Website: home-depot
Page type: account-dashboard
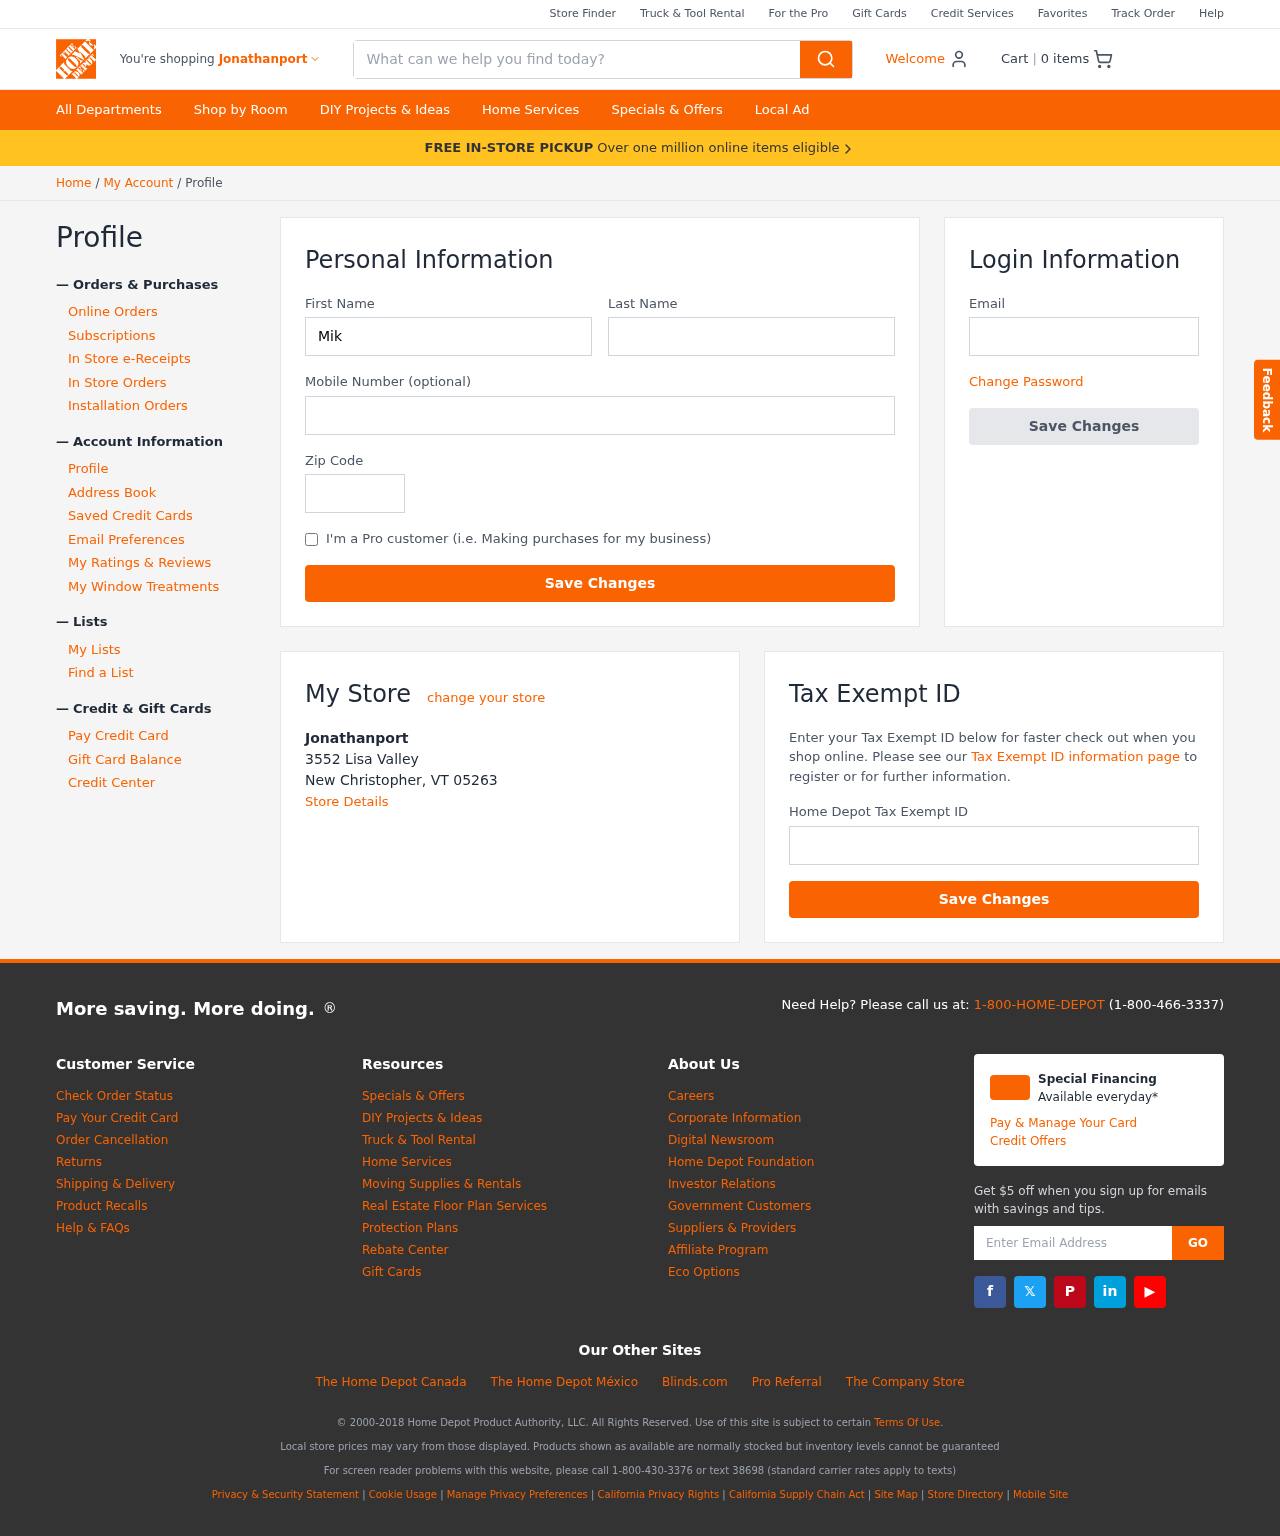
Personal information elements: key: PII_CITY
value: Jonathanport
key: PII_EMAIL
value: mikayla_smith@gmail.com
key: PII_FIRSTNAME
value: Mikayla
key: PII_LASTNAME
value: Smith
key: PII_LOCATION1_CITY_STATE_ZIP
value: New Christopher, VT 05263
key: PII_LOCATION1_NAME
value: Jonathanport
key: PII_LOCATION1_STREET
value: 3552 Lisa Valley
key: PII_PHONE
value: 2062260285
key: PII_POSTCODE
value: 32790
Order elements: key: ORDER_NUM_ITEMS
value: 0
Search elements: key: HEADER_SEARCH
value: What can we help you find today?